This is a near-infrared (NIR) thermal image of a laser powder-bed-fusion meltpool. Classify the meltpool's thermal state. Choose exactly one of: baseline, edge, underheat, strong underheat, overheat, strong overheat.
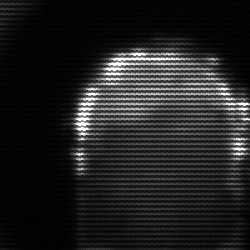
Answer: baseline